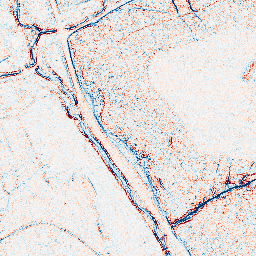
Category: classical
Decomposition family: uniform
Decomposition parameters: size: 3
Upsampling method: quintic
Upsampling parameters: scale: 8
Upsampling scale: 8